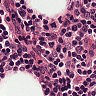
Metastatic tissue present: no